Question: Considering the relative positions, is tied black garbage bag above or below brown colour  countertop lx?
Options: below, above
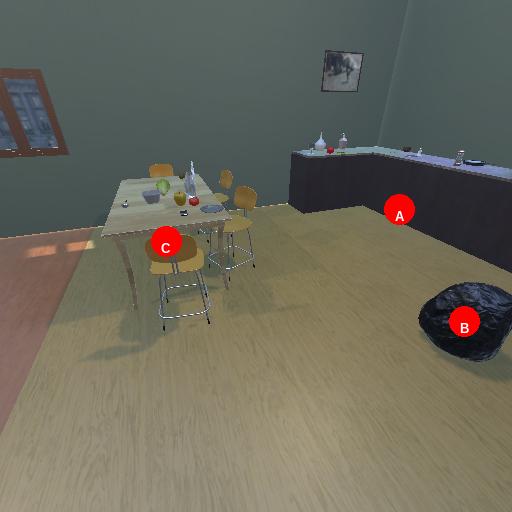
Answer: below